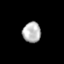
Tissue: skin
Cell type: Epithelial cells
Senescence score: 0.6818
Nuclear area (px): 365
Mean DAPI intensity: 182.471